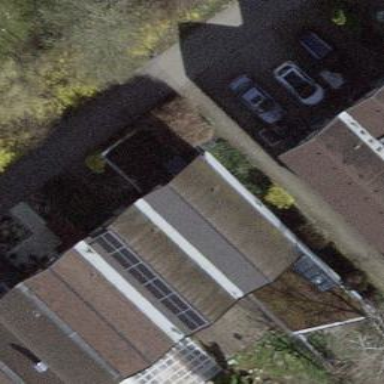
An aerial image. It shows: Terrace building.